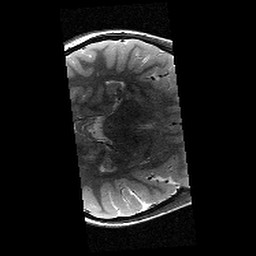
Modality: T2w
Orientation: axial
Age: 10
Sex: female
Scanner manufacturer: siemens
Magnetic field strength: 3 T
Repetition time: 9.23 s
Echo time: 0.067 s